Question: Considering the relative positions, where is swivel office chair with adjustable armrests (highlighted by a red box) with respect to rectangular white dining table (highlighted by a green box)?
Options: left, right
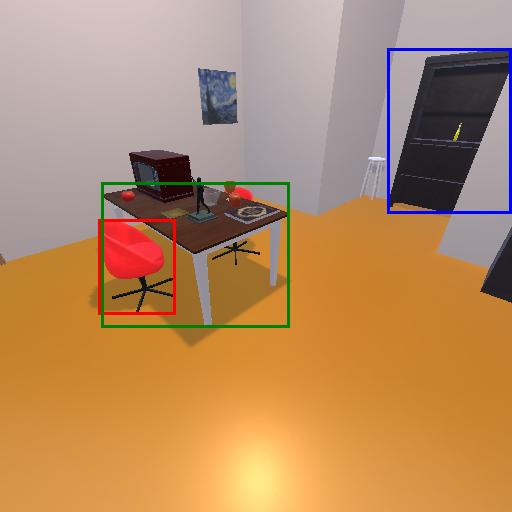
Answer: left